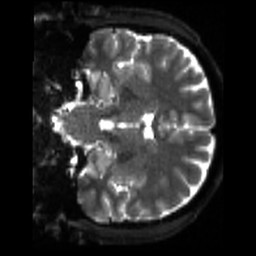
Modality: sbref
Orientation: coronal
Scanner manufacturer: siemens
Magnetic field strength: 3 T
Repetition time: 4 s
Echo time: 0.0594 s